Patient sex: M
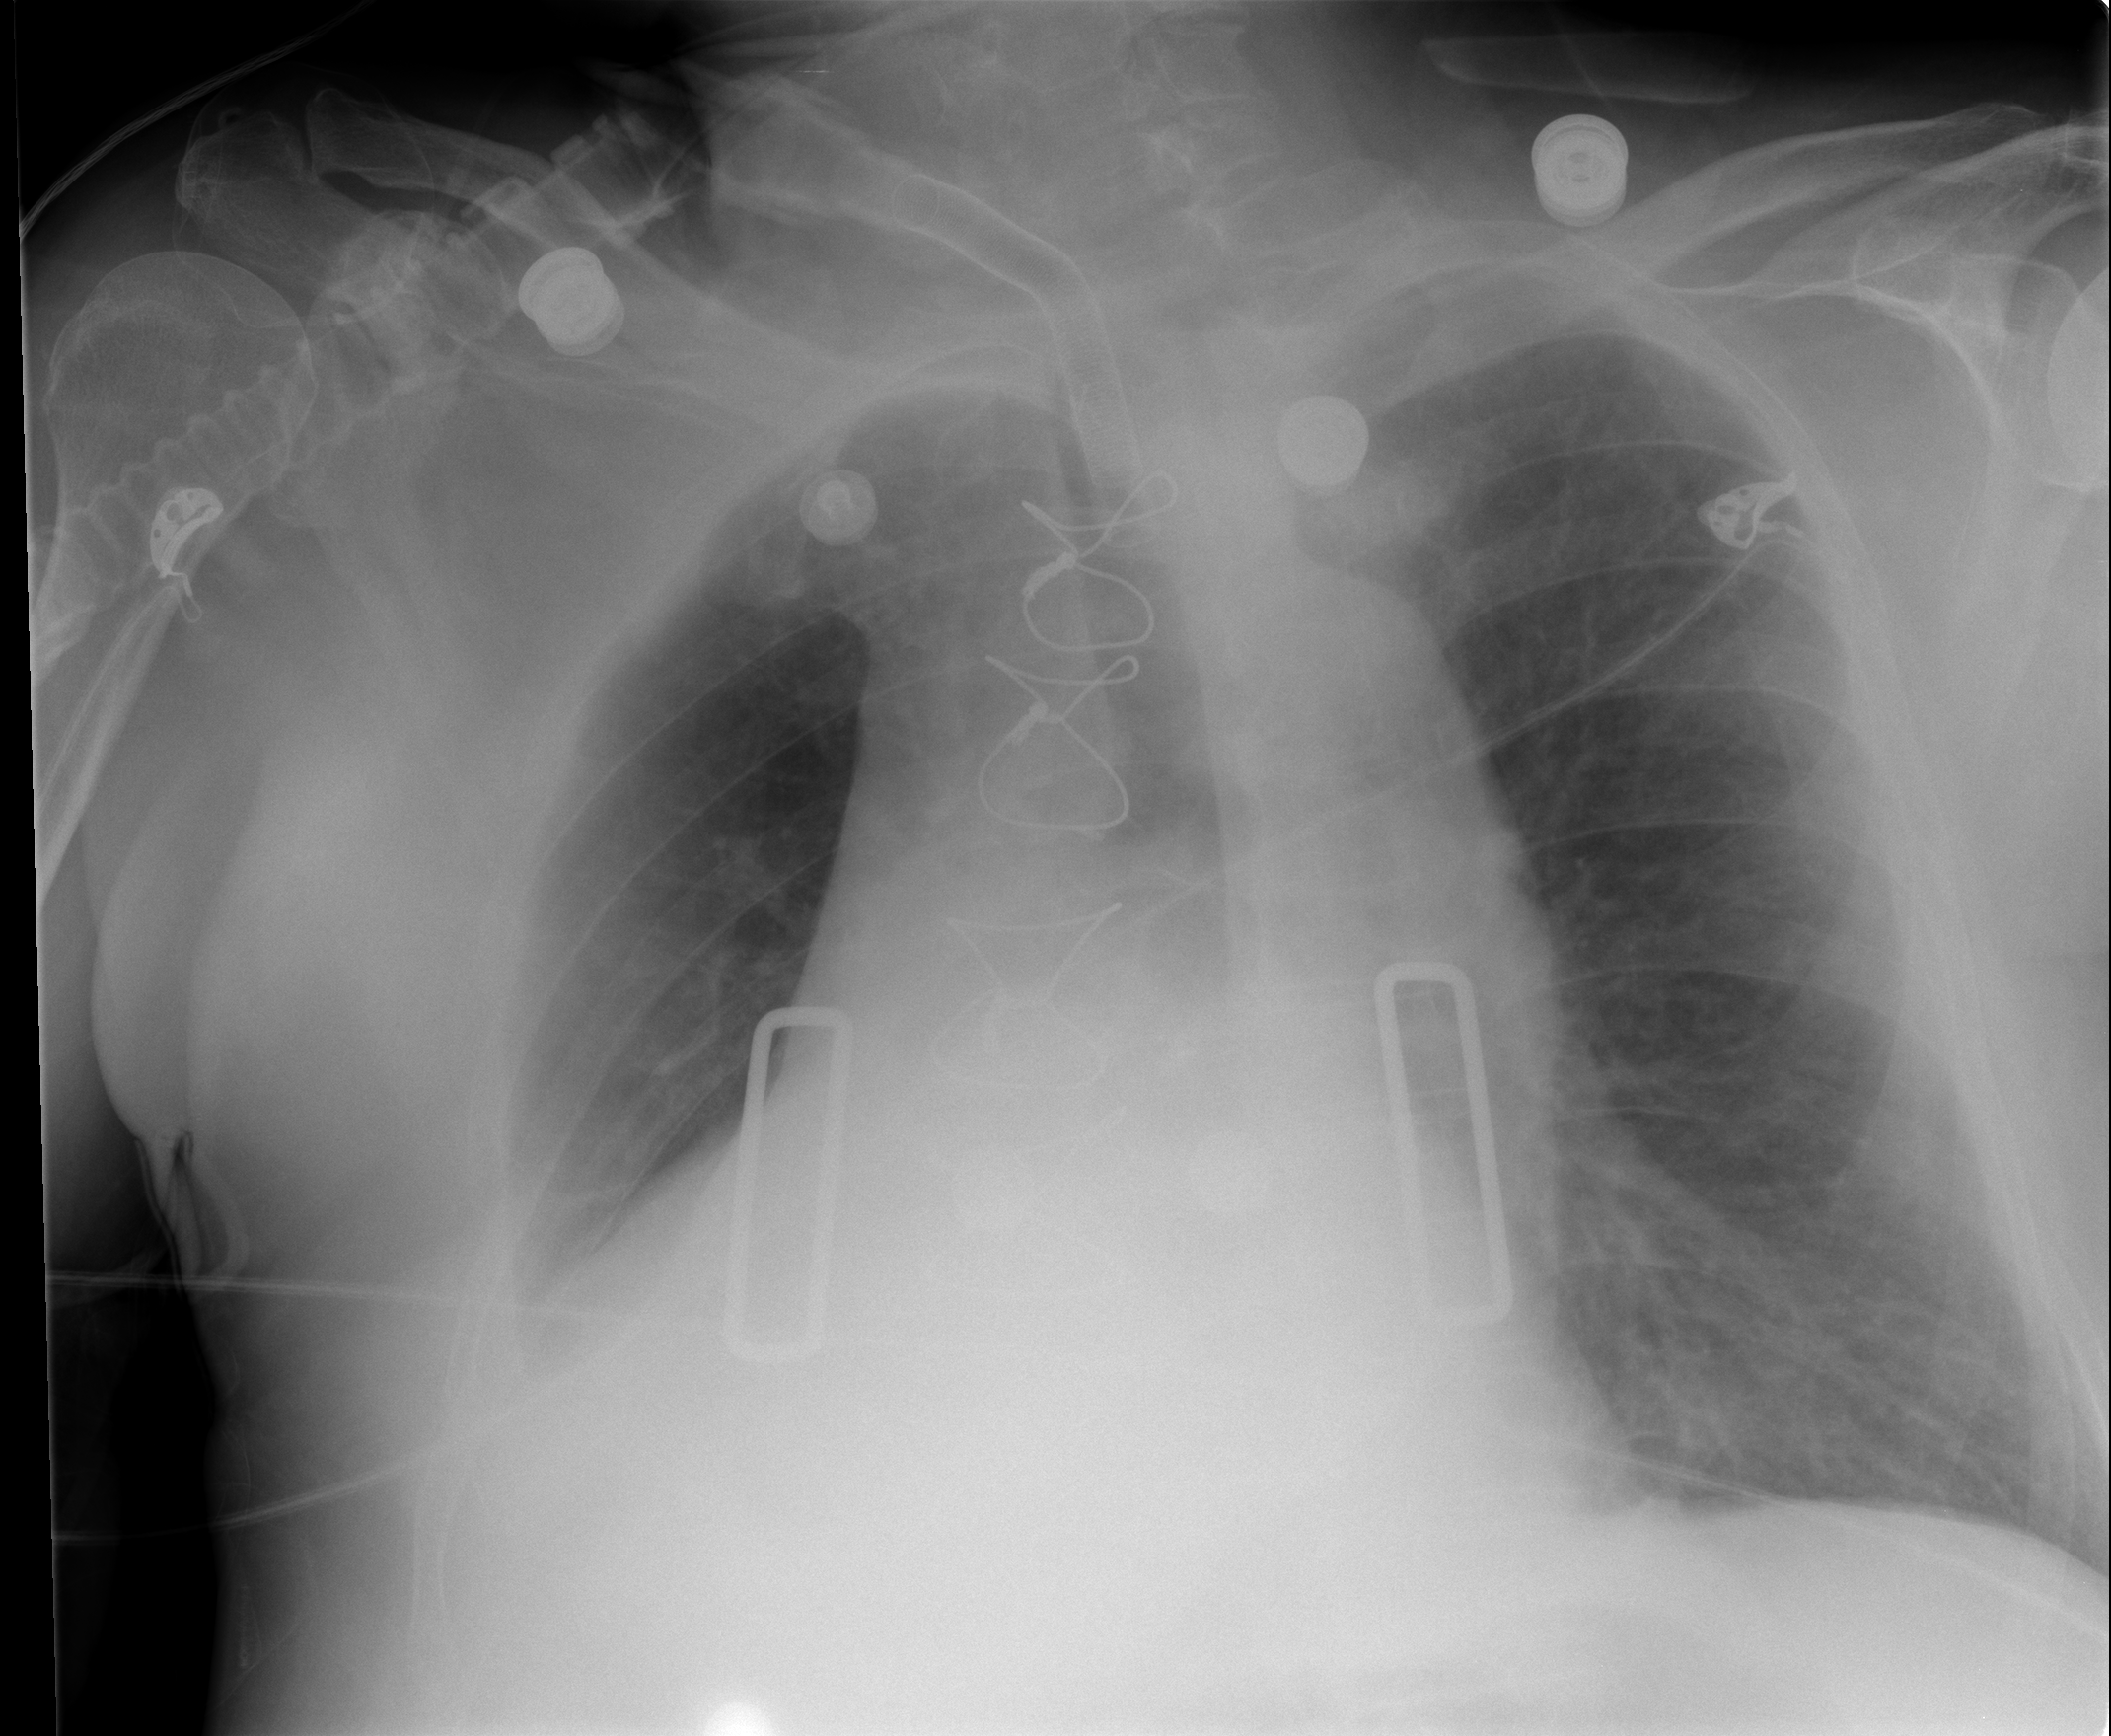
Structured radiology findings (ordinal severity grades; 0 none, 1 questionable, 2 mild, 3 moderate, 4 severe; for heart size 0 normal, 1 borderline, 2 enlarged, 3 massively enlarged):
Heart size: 2
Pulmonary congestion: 0
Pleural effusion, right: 2
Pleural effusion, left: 0
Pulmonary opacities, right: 0
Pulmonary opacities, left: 0
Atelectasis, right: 2
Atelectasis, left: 2